Question: I am trying to integrate facebook to my Android application. When i added internet permission in the project and have generated App_ID but when I put facebook files in to my project it gives these errors as shown in pic.
Now should I remove @Override or am I missing something.
If I put this code into my method it also gives errors to remove @Override.
'''
facebook.authorize(this, new DialogListener() {
@Override
public void onComplete(Bundle values) {}
@Override
public void onFacebookError(FacebookError error) {}
@Override
public void onError(DialogError e) {}
@Override
public void onCancel() {}
});
'''

Should I include facebook.apk if yes then Where to add this? please help
I followed many tutorials but could not resolve these errors.
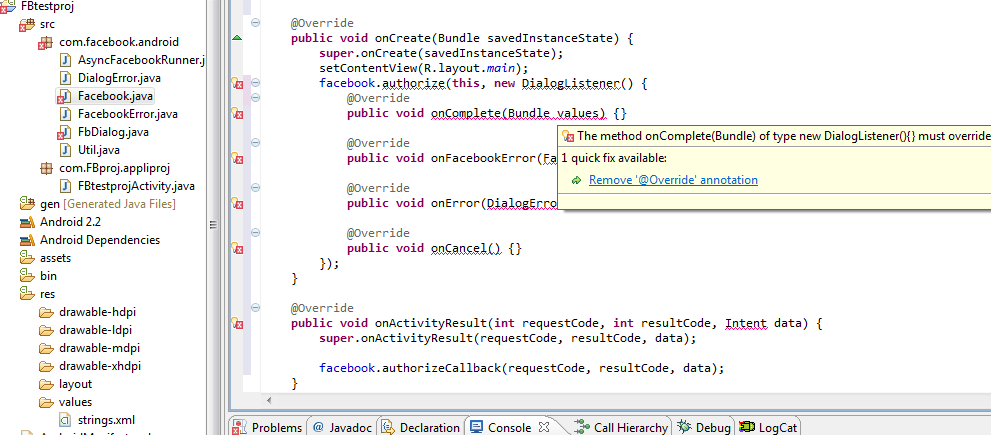
Answer: This is most likely because you are switching between Java 1.5 and Java 1.6. In 1.5 you couldn't mark interface implementations with @Override, but you can in 1.6.
<URL>
<URL>